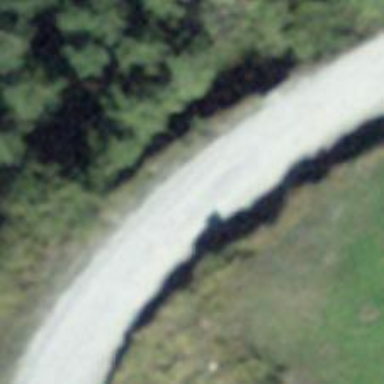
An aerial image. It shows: Unpaved service road.